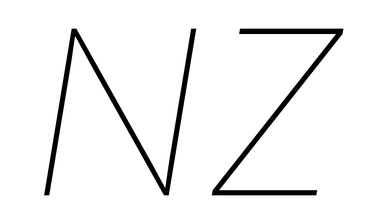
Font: Inter-Italic_Thin_Italic